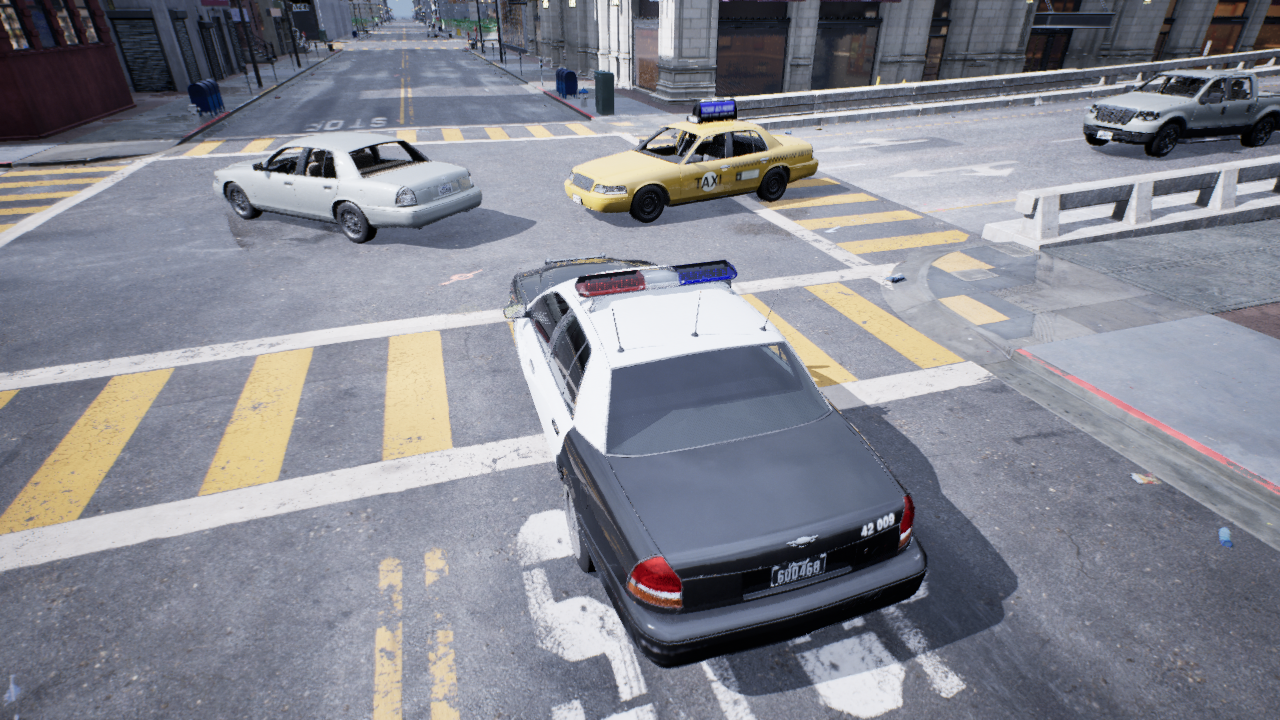
Venue: residential
Lighting: overcast
Vehicle rig: sedan